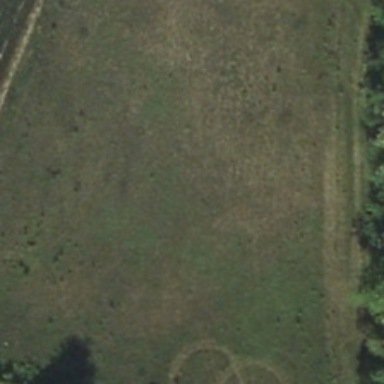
Several green trees are near a piece of meadow .